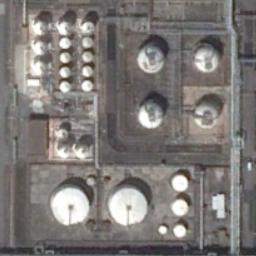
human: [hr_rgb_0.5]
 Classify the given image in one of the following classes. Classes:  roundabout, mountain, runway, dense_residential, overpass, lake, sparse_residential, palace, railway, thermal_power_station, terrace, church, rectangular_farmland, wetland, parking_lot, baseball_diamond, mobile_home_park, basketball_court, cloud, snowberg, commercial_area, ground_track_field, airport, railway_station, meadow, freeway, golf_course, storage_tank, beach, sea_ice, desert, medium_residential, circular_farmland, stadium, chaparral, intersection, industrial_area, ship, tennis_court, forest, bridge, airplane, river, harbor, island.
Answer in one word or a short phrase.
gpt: storage_tank